Question: I have a canvas 150 height 500 width. In this canvas I wan to add some points to generate a line. Generating this line is not an issue. But I want to generate a line that's curved between the connecting points to get a smooth curve. Also the area below the line must be filled with a color like the example below.

To loop the points I use the following simple code:
'''
Polyline line = new Polyline();
PointCollection collection = new PointCollection();
foreach (Point p in points)
{
collection.Add(p);
}
line.Points = collection;
line.Stroke = new SolidColorBrush(Colors.Black);
line.StrokeThickness = 3;
canv.Children.Add(line);
'''
How can I solve this?
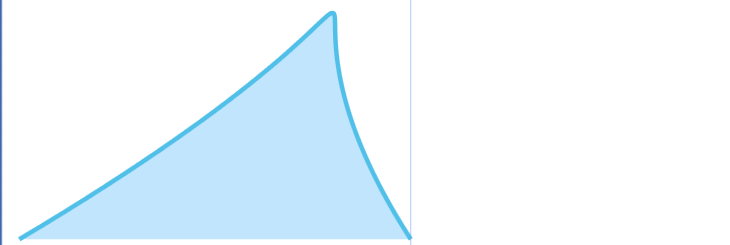
Answer: You can use a
> PolyBezierSegment
to do that for example
'''
<Canvas>
<Path Stroke="#FF56C0E9" StrokeThickness="10" Fill="#FFC0E5FC" >
<Path.Data>
<PathGeometry>
<PathGeometry.Figures>
<PathFigureCollection>
<PathFigure StartPoint="100,80" IsFilled="True">
<PathFigure.Segments>
<PathSegmentCollection>
<PolyBezierSegment Points="30 300,550 30,10 330" />
</PathSegmentCollection>
</PathFigure.Segments>
</PathFigure>
</PathFigureCollection>
</PathGeometry.Figures>
</PathGeometry>
</Path.Data>
</Path>
</Canvas>
'''
The above code generate a curve something like this

> You have to set IsFilled Property of PathFigure to True
The same Can be done from code behind to for more details <URL>